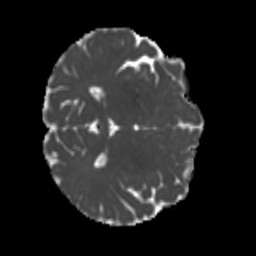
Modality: MD
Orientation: axial
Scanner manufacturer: siemens
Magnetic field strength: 3 T
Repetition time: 4 s
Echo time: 0.0594 s